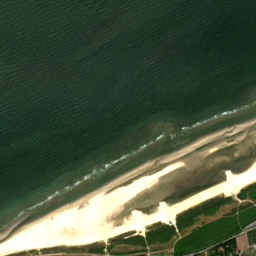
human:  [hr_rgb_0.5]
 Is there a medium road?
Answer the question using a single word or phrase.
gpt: no

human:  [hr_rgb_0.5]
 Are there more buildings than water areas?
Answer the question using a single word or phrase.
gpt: yes

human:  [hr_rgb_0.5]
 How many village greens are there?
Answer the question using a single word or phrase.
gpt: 1

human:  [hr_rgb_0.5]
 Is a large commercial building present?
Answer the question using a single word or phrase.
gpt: no

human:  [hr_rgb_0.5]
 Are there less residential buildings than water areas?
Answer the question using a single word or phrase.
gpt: no

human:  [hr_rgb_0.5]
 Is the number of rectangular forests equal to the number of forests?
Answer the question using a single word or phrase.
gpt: no

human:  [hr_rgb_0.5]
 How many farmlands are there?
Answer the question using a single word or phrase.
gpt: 1

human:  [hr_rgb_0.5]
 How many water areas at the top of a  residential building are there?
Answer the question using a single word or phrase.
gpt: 1

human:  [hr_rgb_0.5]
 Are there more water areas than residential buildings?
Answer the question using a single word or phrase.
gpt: no

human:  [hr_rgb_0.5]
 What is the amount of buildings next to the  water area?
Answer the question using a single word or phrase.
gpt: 0

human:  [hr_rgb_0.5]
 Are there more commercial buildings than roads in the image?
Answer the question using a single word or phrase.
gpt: no

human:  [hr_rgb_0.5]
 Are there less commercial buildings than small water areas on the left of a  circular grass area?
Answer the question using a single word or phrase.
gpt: no

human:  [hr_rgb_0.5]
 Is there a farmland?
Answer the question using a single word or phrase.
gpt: yes

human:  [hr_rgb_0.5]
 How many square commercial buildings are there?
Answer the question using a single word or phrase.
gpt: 0

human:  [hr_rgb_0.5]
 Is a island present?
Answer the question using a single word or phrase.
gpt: yes

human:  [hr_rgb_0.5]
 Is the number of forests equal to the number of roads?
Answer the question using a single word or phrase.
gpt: no

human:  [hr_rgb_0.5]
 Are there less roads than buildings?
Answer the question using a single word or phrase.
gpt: no

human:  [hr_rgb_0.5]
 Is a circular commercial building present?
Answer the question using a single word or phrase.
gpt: no

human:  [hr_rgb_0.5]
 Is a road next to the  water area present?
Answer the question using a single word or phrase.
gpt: no

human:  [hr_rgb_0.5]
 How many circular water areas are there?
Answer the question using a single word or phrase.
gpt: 0

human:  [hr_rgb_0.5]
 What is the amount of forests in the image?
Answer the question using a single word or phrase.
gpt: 8

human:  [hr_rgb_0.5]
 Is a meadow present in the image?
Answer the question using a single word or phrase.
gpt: yes

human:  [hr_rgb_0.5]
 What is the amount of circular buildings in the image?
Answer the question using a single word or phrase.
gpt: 0

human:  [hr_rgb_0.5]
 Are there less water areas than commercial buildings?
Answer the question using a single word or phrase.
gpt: no

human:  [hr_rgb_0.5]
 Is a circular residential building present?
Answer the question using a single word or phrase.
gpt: no

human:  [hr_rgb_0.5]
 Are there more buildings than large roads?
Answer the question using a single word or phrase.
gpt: yes

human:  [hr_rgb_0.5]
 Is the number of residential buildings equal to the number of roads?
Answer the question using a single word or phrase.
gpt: no

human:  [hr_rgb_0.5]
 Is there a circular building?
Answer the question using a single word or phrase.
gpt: no

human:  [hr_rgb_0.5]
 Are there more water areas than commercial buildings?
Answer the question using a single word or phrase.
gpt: no

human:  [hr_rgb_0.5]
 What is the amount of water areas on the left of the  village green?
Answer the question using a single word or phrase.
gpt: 0

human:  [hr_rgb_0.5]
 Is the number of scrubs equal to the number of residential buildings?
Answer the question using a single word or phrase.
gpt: no

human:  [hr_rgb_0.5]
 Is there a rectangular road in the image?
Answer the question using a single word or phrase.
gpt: no

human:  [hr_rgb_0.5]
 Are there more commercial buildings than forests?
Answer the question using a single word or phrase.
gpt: no

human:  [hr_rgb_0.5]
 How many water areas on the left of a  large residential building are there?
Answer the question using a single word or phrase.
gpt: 0

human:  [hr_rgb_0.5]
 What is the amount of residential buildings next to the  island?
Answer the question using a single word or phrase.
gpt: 57

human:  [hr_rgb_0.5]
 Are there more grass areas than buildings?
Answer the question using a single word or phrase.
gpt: no